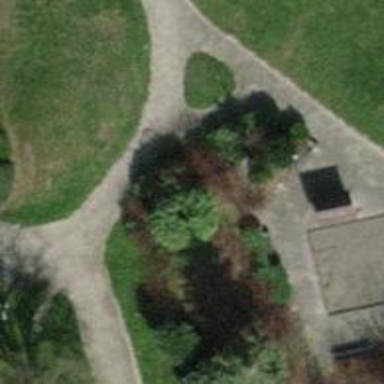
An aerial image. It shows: Paved footway.